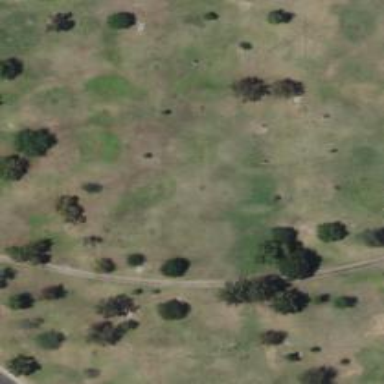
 specifically designed for the sport of disc golf."